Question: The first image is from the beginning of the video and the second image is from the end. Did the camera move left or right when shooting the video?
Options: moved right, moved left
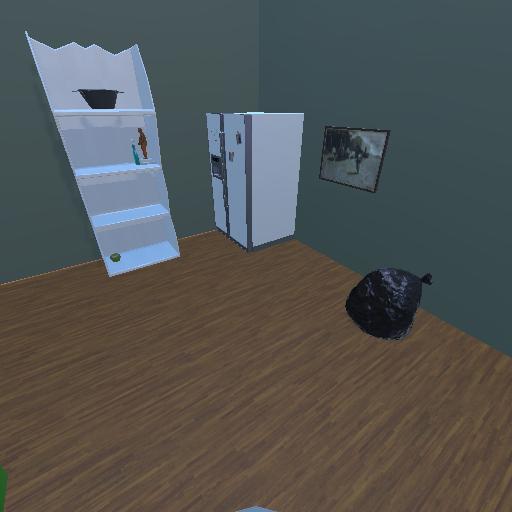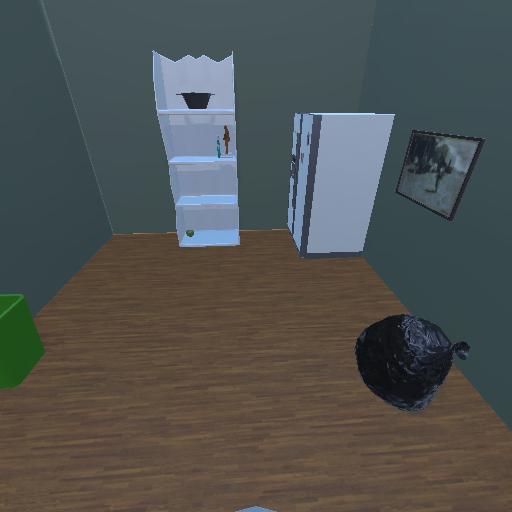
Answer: moved right